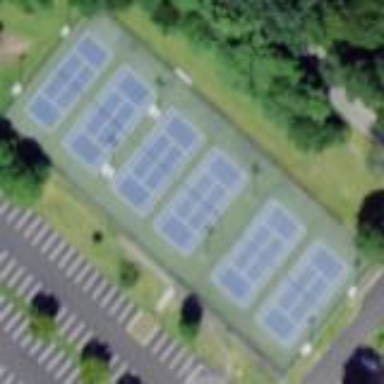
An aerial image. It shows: Tennis court in leisure pitch.